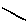
Label: line